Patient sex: M
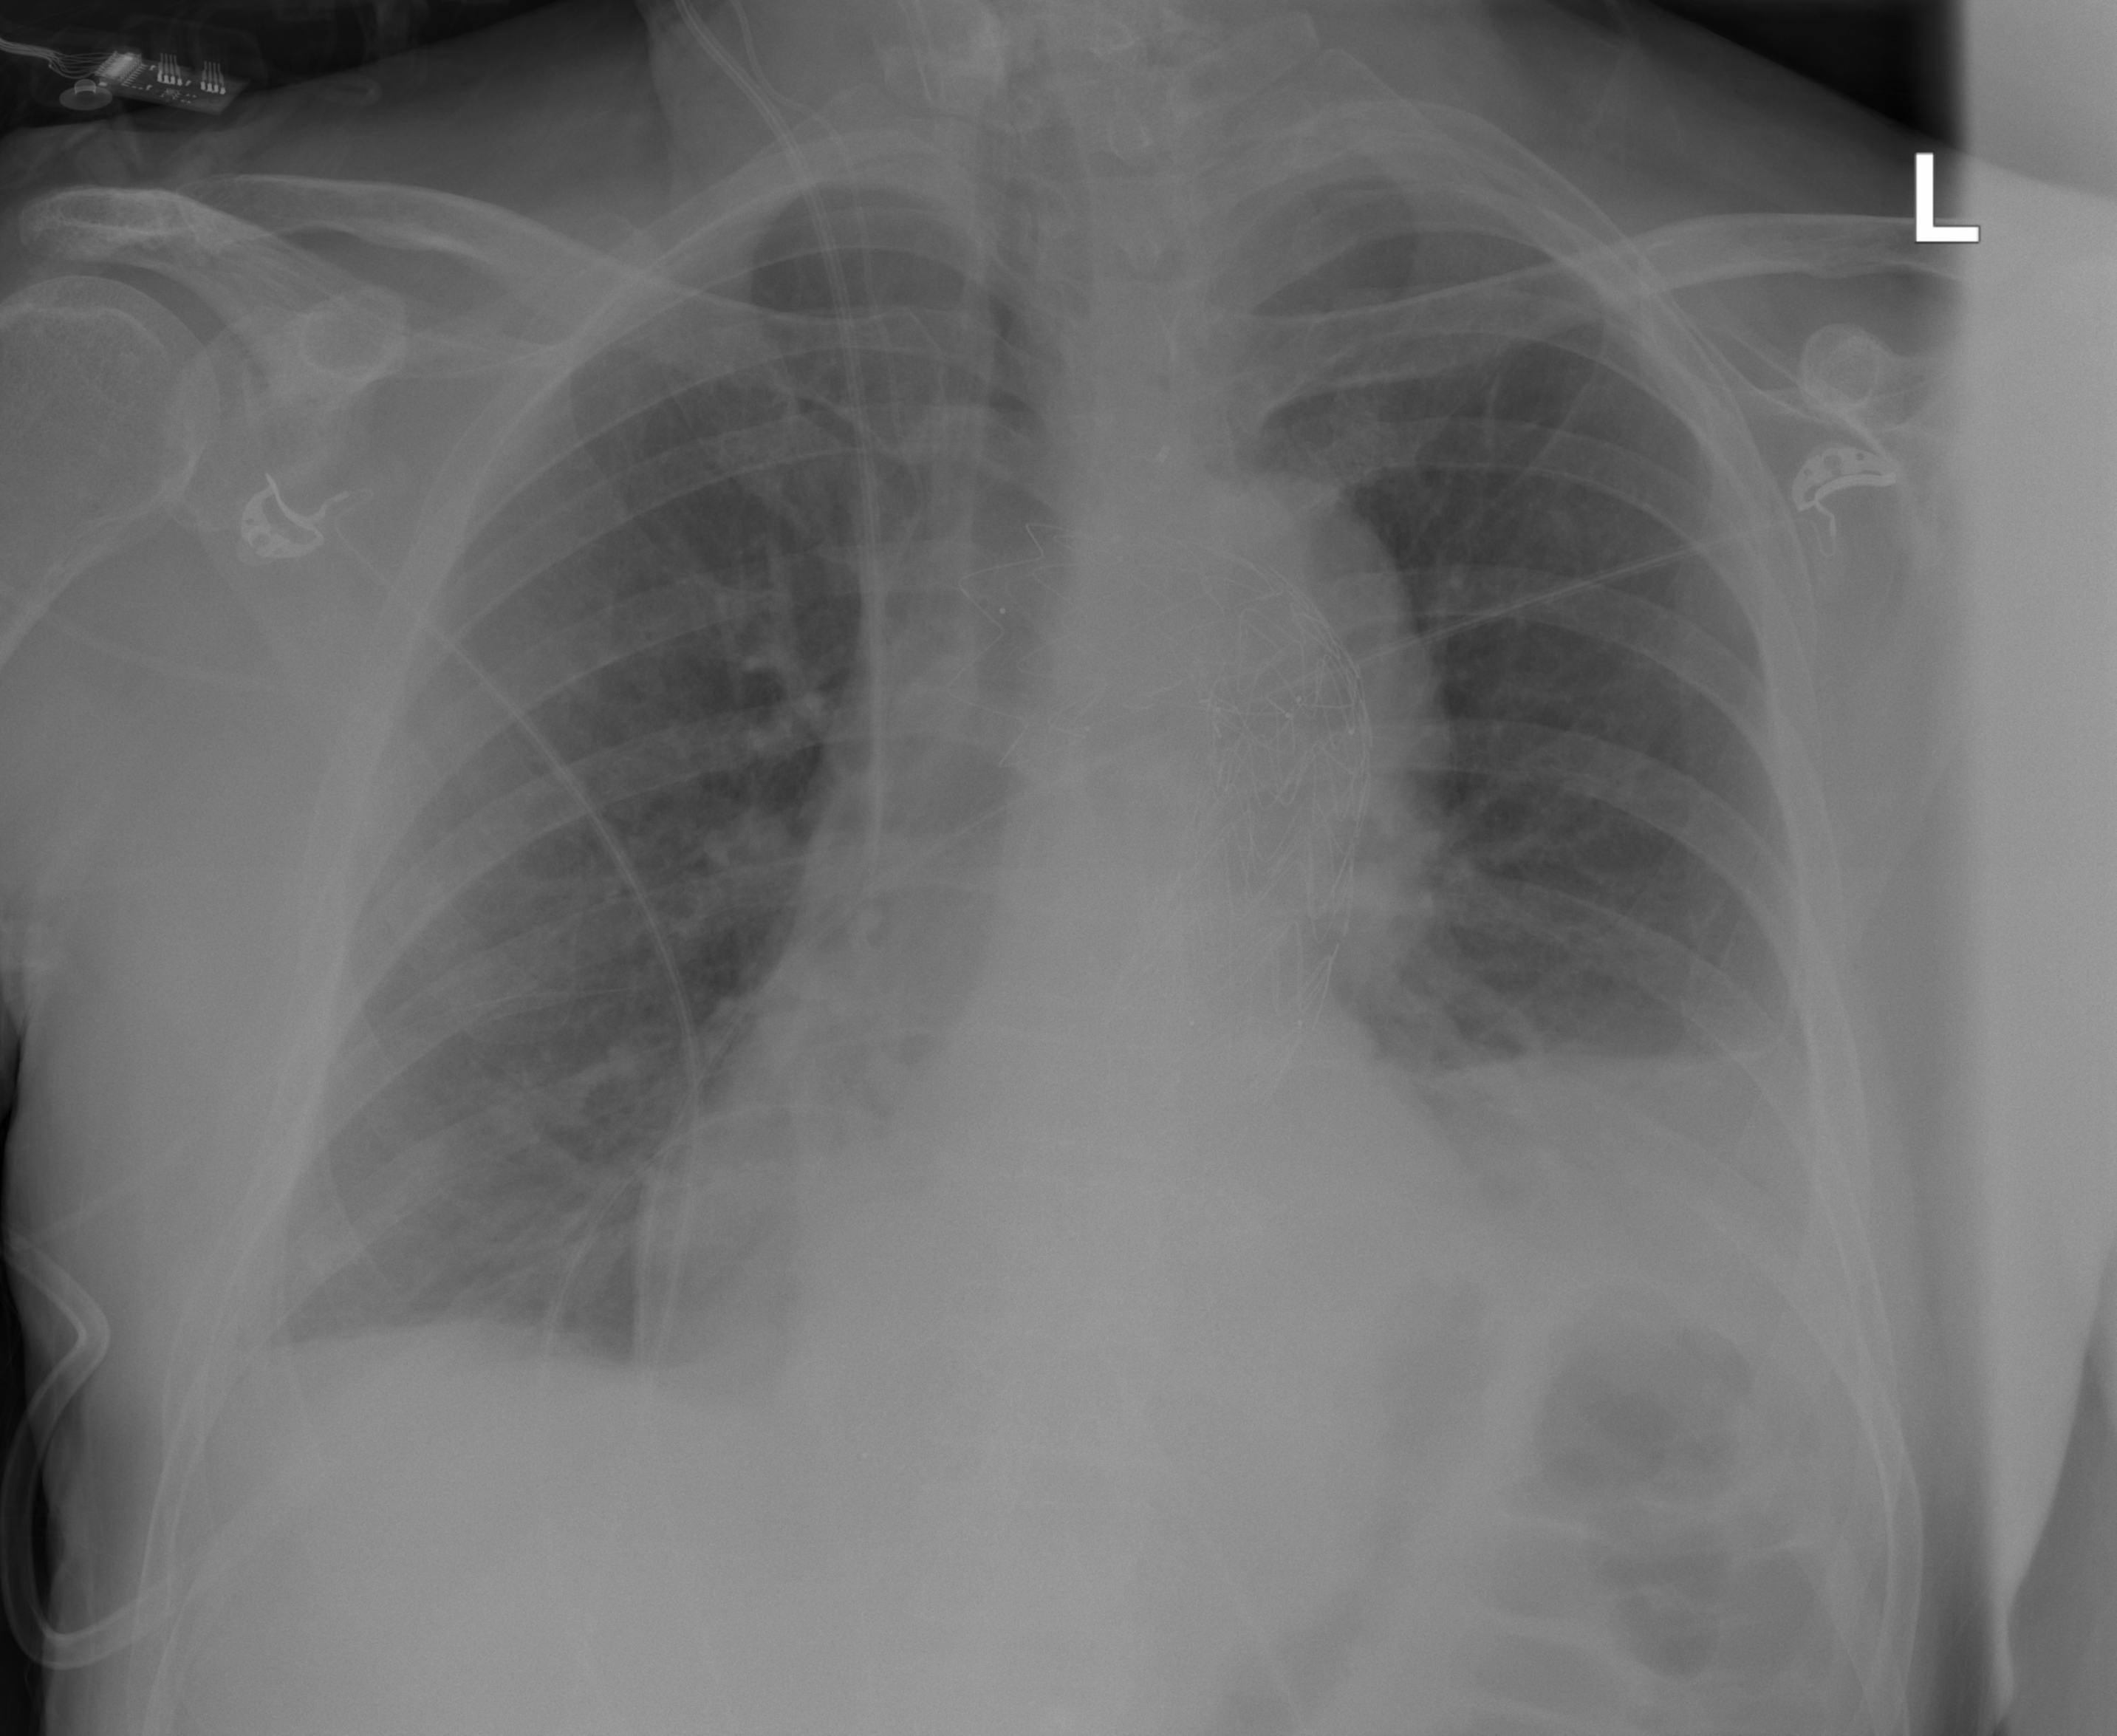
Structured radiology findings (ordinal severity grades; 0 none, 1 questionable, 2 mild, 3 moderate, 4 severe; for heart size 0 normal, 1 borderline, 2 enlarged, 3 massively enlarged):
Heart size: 0
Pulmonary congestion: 1
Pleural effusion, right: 0
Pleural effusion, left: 2
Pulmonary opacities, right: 0
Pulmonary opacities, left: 0
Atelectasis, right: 2
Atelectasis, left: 2